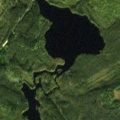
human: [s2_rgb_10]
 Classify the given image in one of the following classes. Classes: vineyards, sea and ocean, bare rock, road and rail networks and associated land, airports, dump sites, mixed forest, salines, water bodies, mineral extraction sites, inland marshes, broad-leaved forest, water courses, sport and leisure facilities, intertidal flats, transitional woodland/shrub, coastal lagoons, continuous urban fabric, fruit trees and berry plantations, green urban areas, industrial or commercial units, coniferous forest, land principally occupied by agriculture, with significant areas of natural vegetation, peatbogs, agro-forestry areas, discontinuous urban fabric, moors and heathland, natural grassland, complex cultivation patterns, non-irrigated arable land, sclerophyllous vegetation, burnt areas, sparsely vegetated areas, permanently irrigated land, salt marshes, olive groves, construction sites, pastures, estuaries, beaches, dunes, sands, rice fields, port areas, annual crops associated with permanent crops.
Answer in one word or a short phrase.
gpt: broad-leaved forest, coniferous forest, mixed forest, transitional woodland/shrub, water bodies